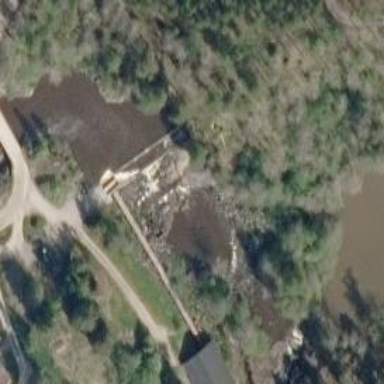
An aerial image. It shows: Dam across waterway.